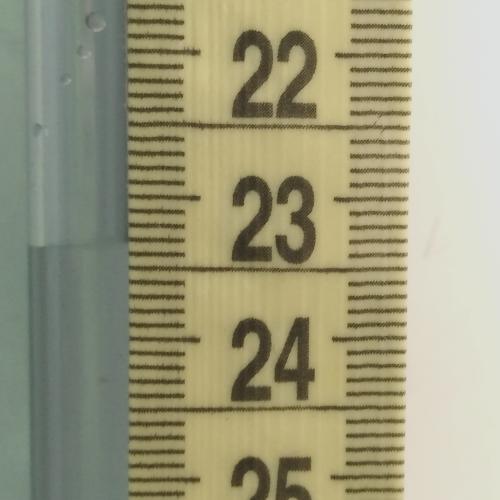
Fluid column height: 23.3 cm